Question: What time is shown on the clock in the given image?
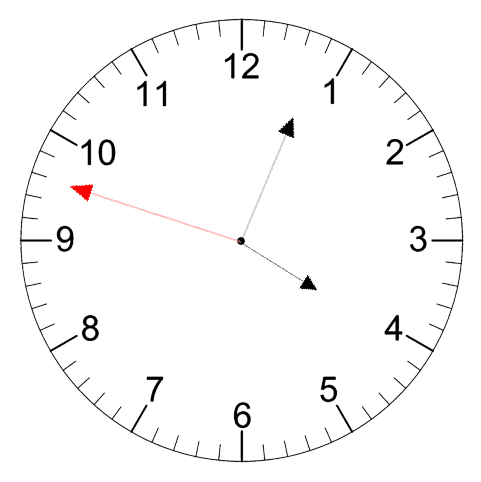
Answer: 04:03:48